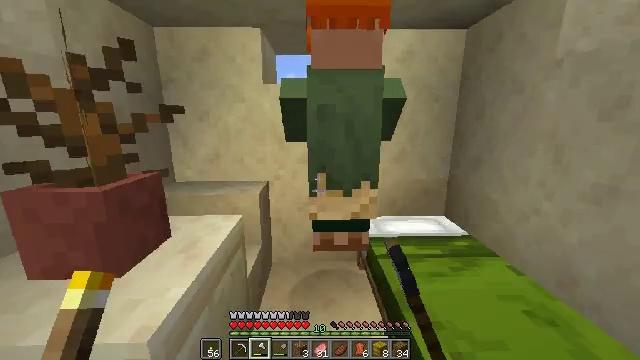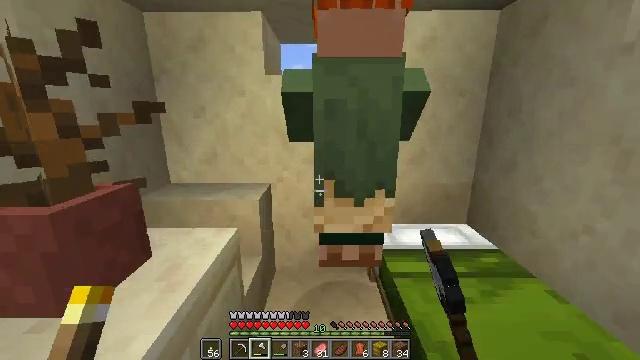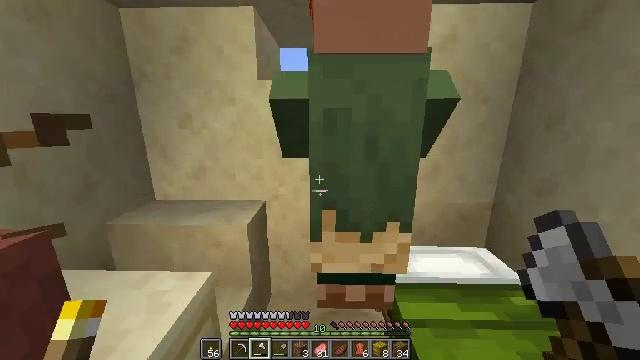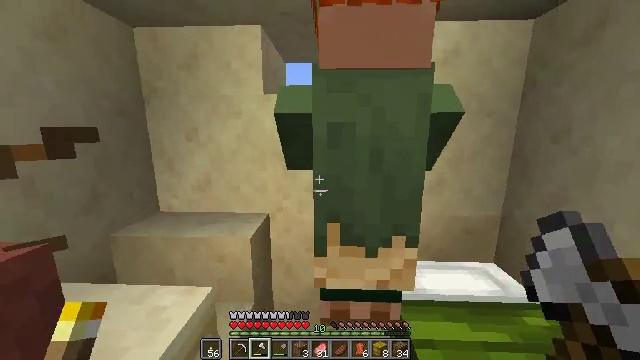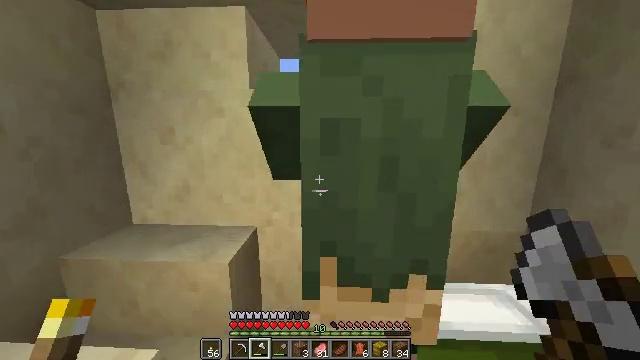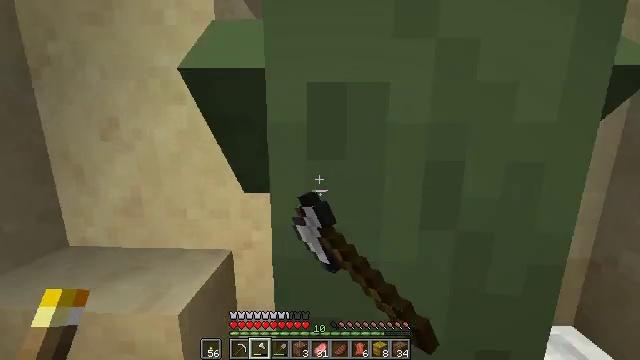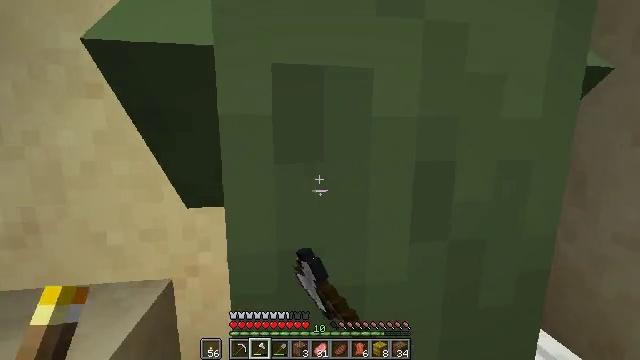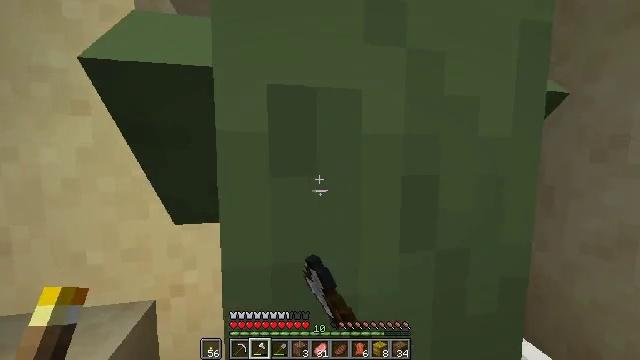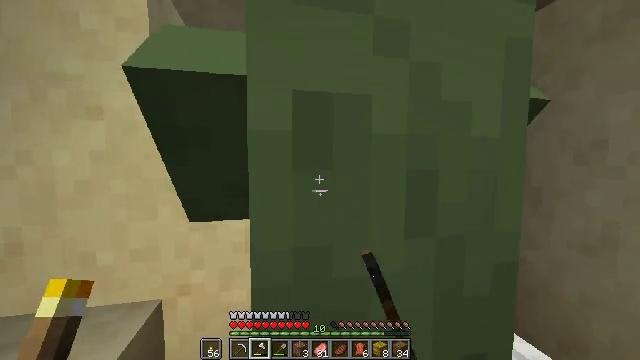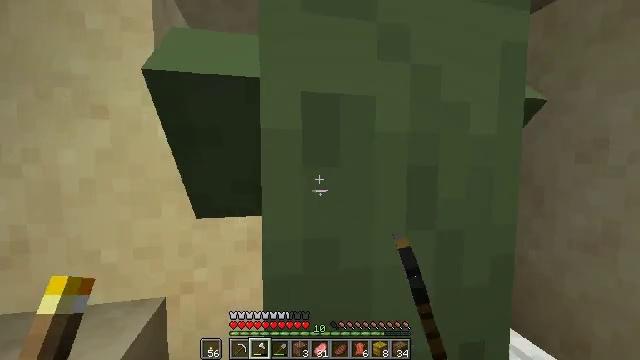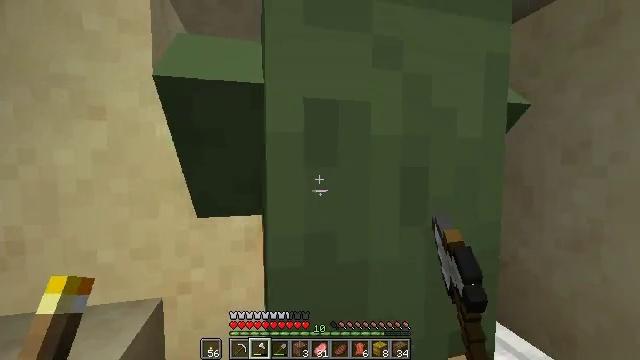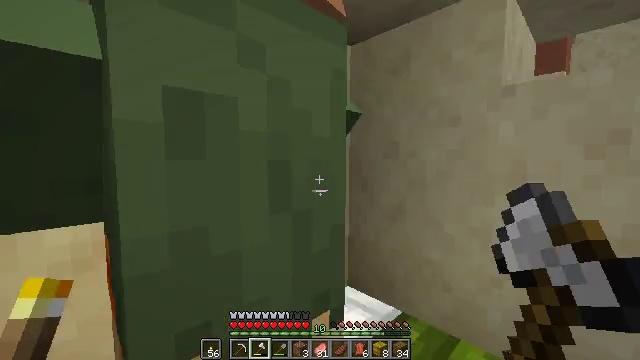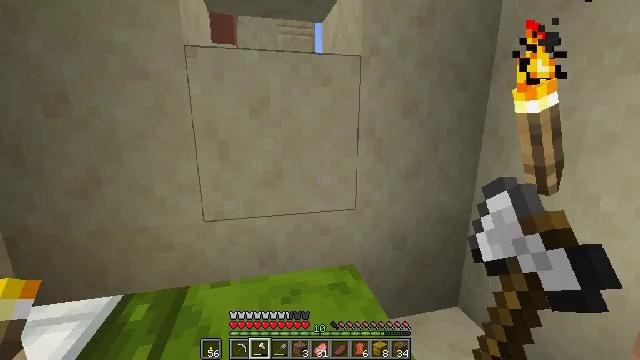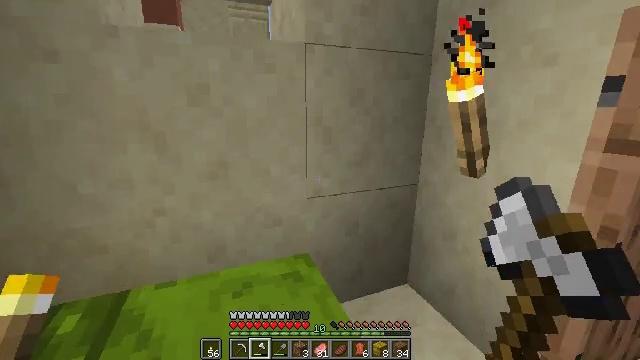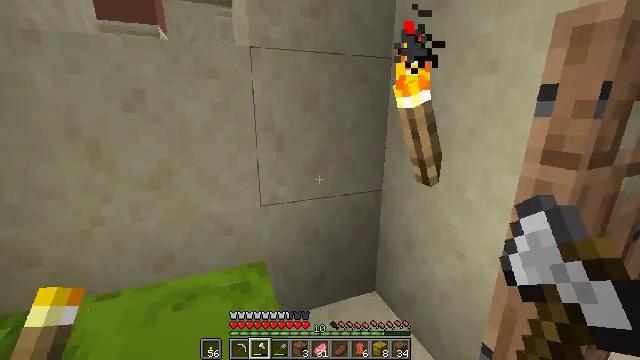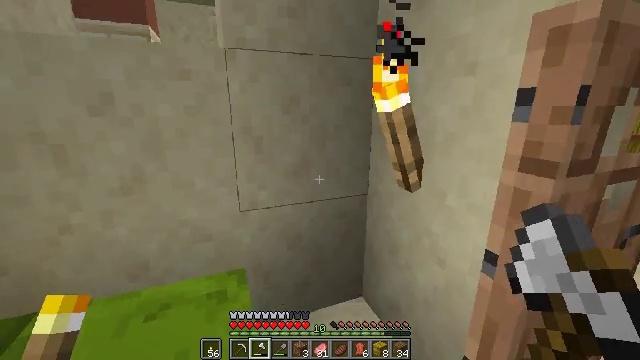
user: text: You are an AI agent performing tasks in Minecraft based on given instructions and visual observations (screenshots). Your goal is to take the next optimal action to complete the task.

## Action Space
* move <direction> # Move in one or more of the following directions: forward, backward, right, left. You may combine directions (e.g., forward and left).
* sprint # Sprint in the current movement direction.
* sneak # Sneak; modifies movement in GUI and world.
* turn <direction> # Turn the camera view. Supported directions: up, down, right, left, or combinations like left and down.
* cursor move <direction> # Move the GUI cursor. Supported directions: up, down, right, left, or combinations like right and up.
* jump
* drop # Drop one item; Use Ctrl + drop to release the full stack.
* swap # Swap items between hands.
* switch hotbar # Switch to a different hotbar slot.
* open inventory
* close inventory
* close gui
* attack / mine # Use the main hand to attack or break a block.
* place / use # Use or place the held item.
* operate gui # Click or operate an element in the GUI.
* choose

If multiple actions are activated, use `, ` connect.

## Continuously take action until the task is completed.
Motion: motion action
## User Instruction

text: Break the sandstone wall into pieces.
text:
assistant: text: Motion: move forward, sprint, turn left and down
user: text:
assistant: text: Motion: move forward, sprint, turn left
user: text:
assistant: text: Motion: move forward, sprint, turn left and up
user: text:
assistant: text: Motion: move forward, sprint, use / place
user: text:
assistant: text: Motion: use / place
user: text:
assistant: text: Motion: turn right and up
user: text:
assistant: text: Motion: turn right and up
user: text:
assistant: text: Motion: turn right and up
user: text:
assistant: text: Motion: no_op
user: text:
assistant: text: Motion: turn right
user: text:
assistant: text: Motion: turn right
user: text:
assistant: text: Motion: move right, turn right and down
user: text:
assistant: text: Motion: move right, turn right and down
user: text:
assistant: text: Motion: move right
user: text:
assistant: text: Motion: move right
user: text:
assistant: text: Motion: move right
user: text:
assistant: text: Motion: move right, turn right
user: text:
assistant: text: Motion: move right, turn right
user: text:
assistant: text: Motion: move forward and move right, turn right and down
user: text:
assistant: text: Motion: move forward and move right, sprint, turn right and down
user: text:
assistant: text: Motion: move forward, sprint, turn right and down
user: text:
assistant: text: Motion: move forward, sprint, turn right and up
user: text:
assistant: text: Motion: move forward, sprint, turn up
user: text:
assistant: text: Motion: move forward, sprint, turn up
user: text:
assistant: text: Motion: move forward, sprint
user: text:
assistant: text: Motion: move forward, sprint
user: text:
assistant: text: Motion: move forward, sprint
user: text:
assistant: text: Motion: move forward, sprint
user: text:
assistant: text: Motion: move forward, sprint, turn right and up
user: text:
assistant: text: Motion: move forward, sprint, turn left and up